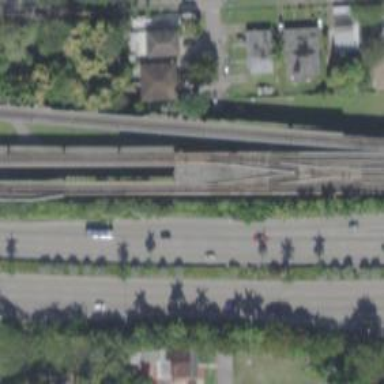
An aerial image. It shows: Electrified rail bridge with siding service track.